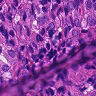
Metastatic tissue present: yes